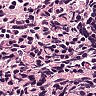
Metastatic tissue present: no